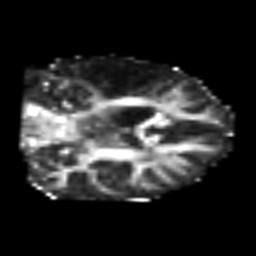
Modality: FA
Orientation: coronal
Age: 54
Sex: male
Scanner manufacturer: siemens
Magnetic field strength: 3 T
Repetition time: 6.1 s
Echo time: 0.101 s